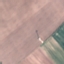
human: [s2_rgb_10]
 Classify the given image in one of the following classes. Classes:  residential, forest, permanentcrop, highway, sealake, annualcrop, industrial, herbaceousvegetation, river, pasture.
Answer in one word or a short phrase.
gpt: AnnualCrop